Field crop: tomato
Growth stage: 1
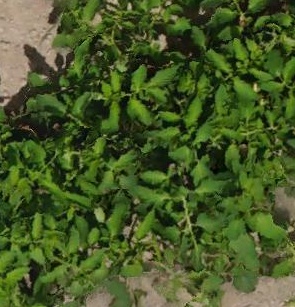
Species: tomato